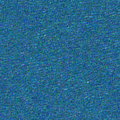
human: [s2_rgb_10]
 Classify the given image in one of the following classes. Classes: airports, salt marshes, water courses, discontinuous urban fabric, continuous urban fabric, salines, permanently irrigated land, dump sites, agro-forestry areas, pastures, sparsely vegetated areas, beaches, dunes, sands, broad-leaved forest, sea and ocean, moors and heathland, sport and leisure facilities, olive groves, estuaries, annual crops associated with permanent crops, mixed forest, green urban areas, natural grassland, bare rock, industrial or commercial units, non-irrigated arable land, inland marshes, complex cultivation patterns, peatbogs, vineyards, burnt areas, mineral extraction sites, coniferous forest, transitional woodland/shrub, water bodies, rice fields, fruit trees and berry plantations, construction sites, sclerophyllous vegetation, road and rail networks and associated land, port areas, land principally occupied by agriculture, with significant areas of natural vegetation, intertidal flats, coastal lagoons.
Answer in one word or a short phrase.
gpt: sea and ocean